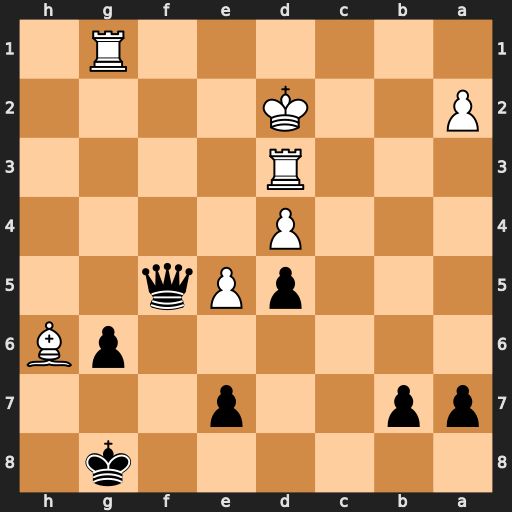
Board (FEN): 6k1/pp2p3/6pB/3pPq2/3P4/3R4/P2K4/6R1
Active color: b
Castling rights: -
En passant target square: -
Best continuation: Qf2+ Kc3 Qxg1